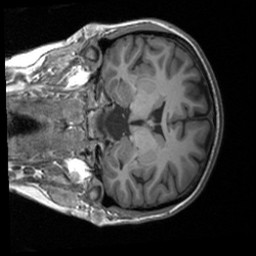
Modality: T1w
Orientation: coronal
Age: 24
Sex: female
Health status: healthy
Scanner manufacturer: siemens
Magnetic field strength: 3 T
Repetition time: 1.9 s
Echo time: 0.00226 s